Interaction volume radius: 5 \u00c5
Interaction volume height: 15 \u00c5
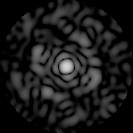
Disorder parameter: 0.7971